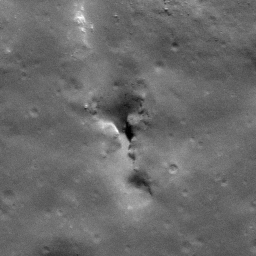
Pit: Copernicus 21
Host crater: Copernicus
Host type: impact_melt
Lunar coordinates: latitude 10.194, longitude 339.847